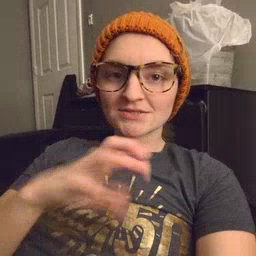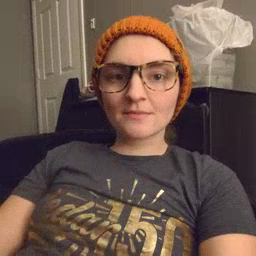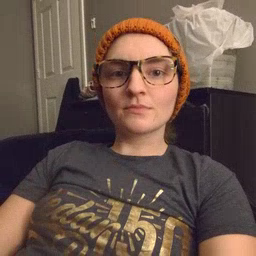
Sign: hot